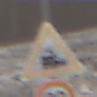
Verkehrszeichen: Bahnuebergang
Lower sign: Geschwindigkeit90
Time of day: Midday
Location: Outdoor (Nature)
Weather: Overcast
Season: Winter
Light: Natural